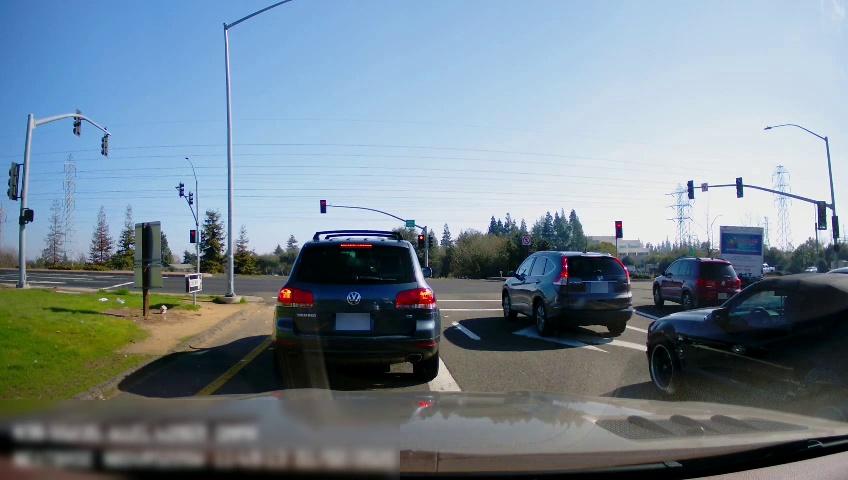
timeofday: Day
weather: Sunny
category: Drivable Space
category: Vehicles | Car
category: Vehicles | SUV
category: Vehicles | Truck
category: Vehicles | Car
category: Vehicles | SUV
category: Vehicles | SUV
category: Lanes | Current Lane
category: Lanes | Current Lane
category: Lanes | Alternate Lane
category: Lanes | Alternate Lane
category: Traffic | Lights
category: Traffic | Lights
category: Traffic | Lights
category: Traffic | Lights
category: Traffic | Lights
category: Traffic | Lights
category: Traffic | Lights
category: Traffic | Lights
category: Traffic | Lights
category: Traffic | Lights
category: Traffic | Signs
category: Traffic | Lights
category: Traffic | Lights
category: Traffic | Lights
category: Traffic | Lights